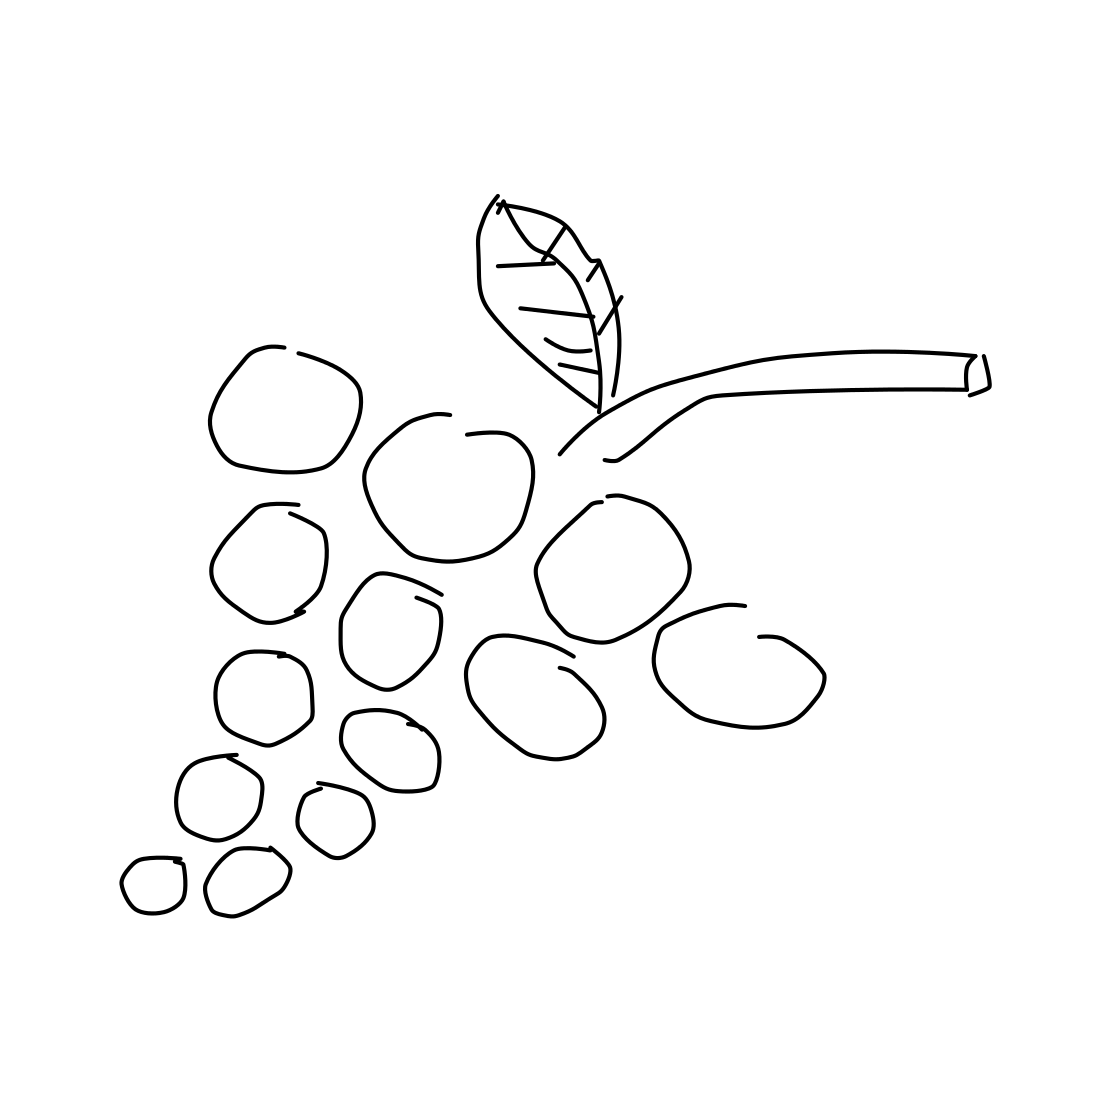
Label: grapes